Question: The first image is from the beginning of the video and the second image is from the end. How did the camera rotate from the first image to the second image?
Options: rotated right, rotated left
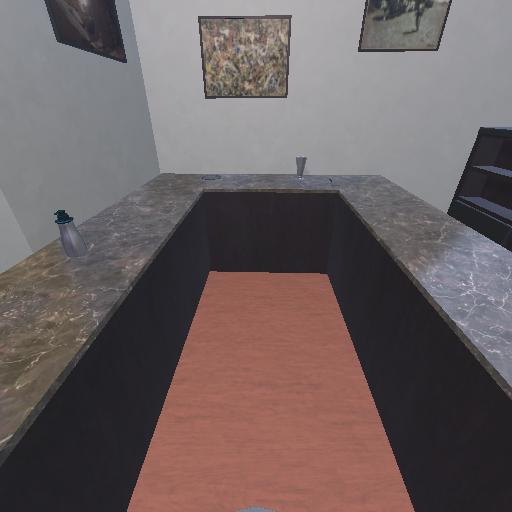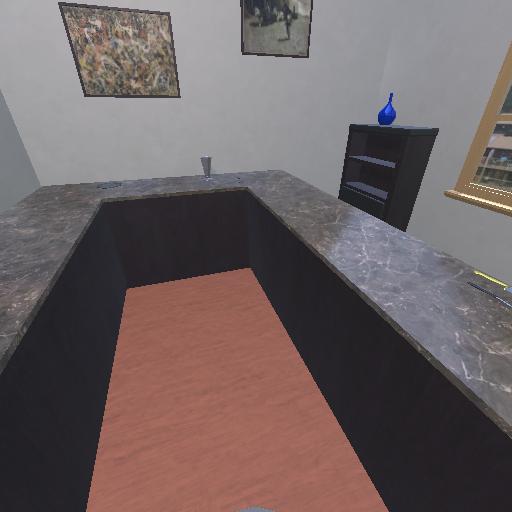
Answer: rotated right